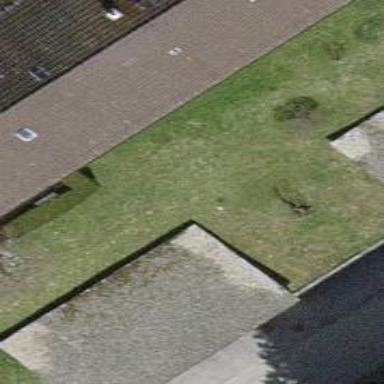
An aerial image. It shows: Group of garages.